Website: macys
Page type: customer-info-address
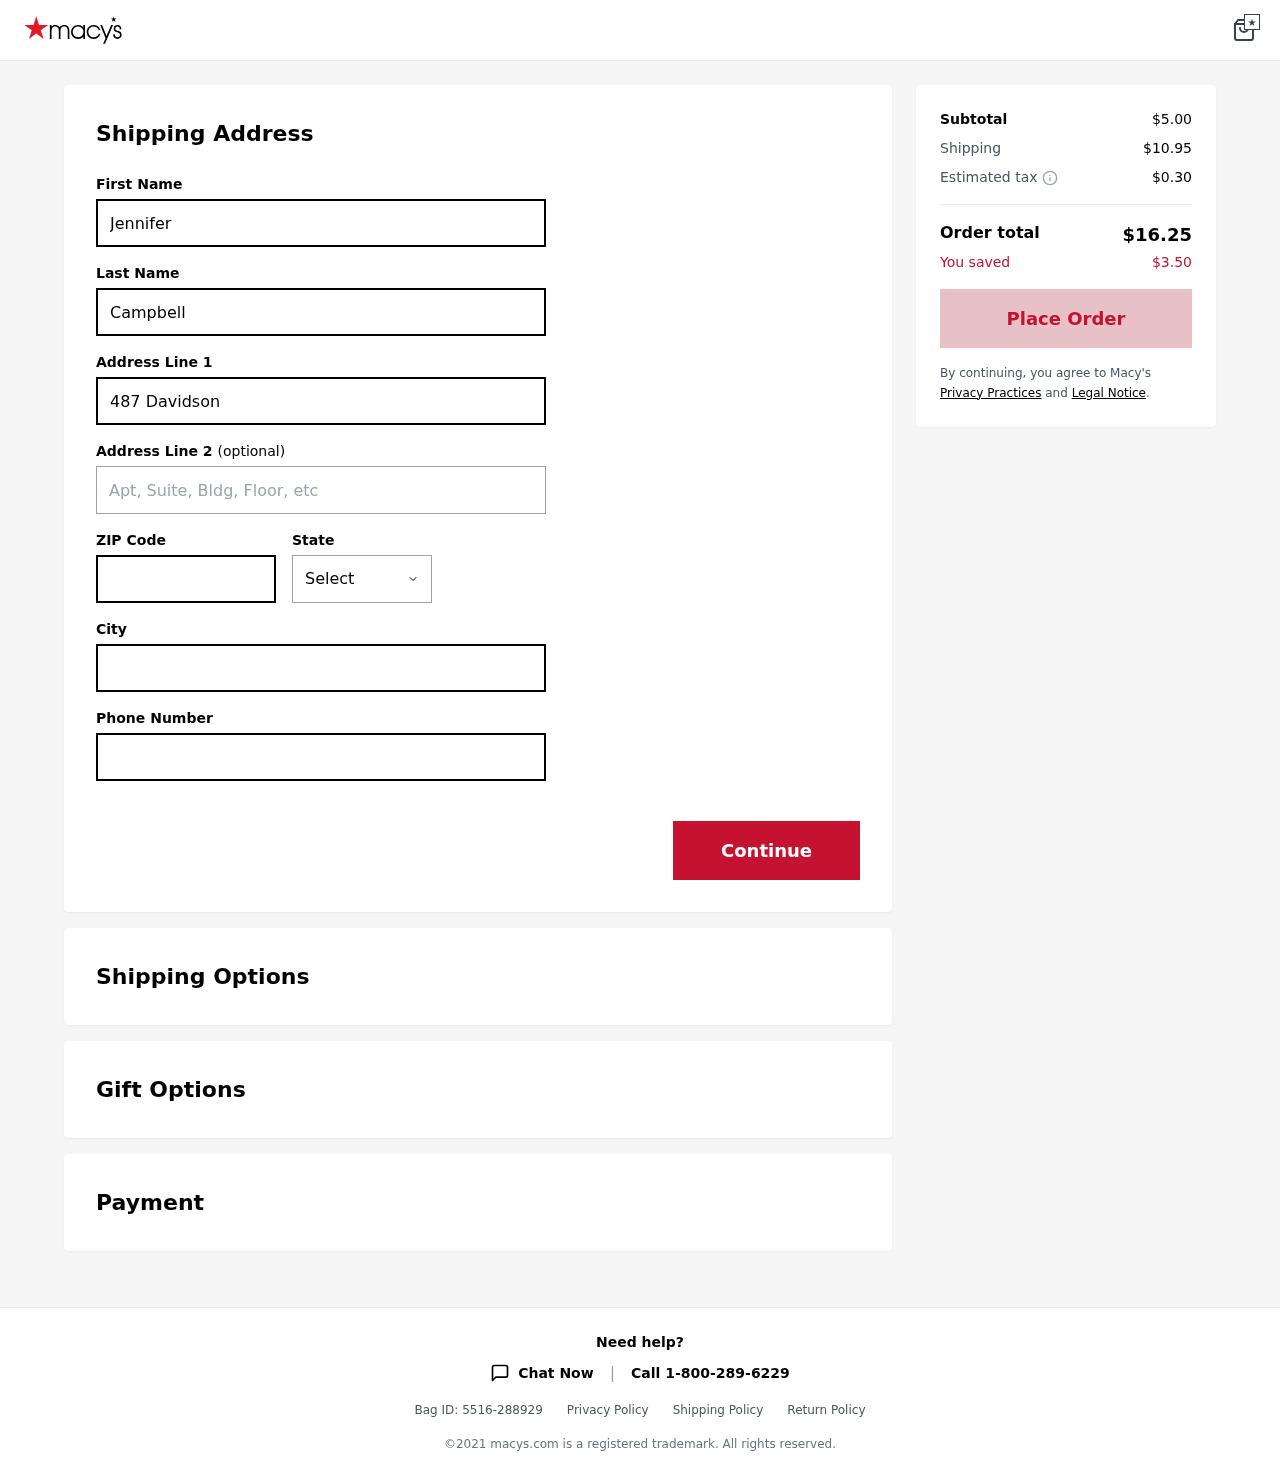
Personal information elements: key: PII_CITY
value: Dianetown
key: PII_FIRSTNAME
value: Jennifer
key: PII_LASTNAME
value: Campbell
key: PII_PHONE
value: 9519504340
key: PII_POSTCODE
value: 20384
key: PII_STATE
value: Ohio
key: PII_STREET
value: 487 Davidson River Apt. 769
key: PII_STREET2
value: Suite 570
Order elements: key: ORDER_SUBTOTAL
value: $5.00
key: ORDER_SHIPPING_COST
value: $10.95
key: ORDER_TAX
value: $0.30
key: ORDER_TOTAL
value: $16.25
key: ORDER_SAVINGS
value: $3.50